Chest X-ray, AP view. Patient: 36 years old, sex F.
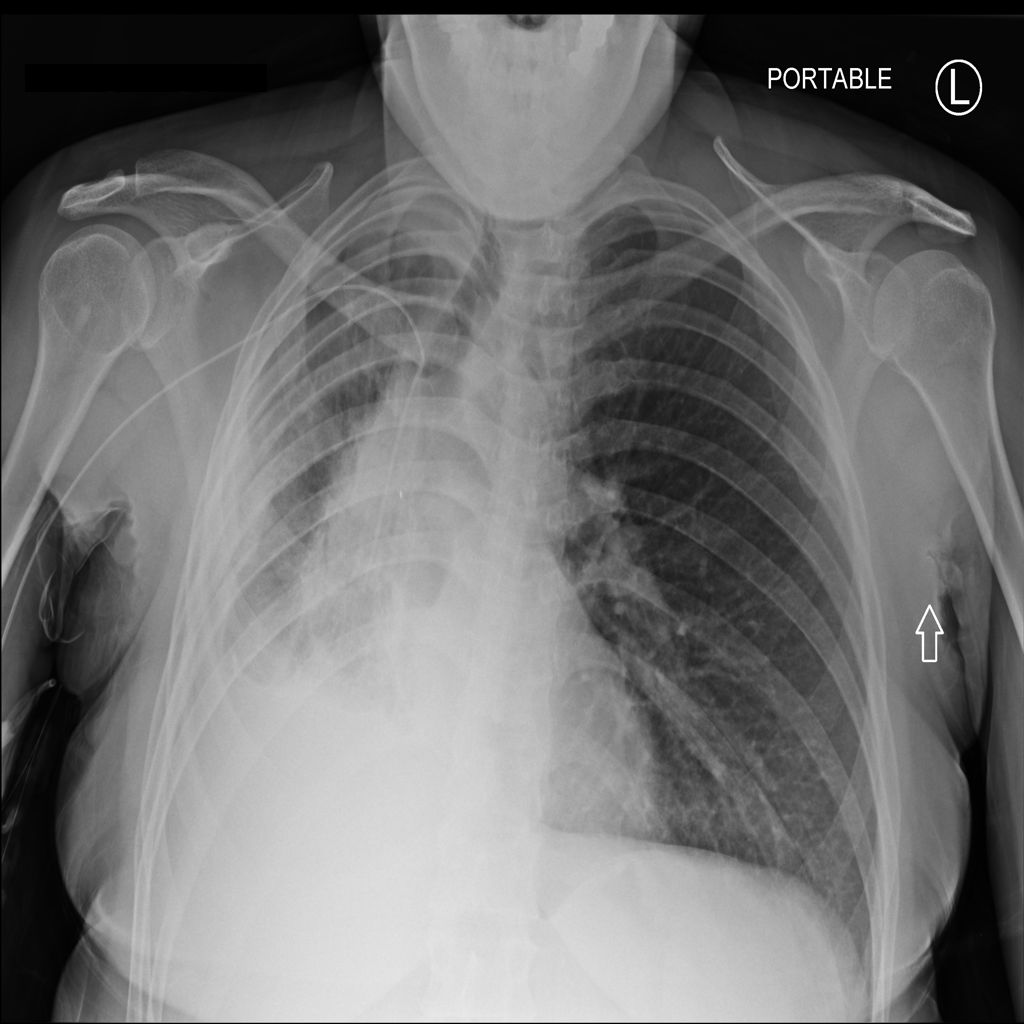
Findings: Pleural_Thickening